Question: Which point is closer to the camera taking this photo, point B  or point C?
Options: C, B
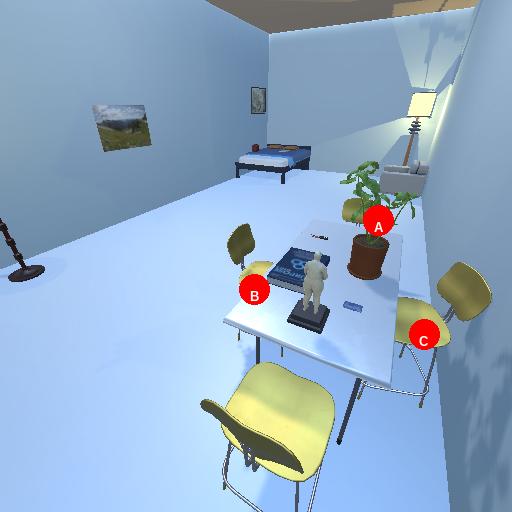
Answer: C